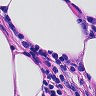
Metastatic tissue present: no